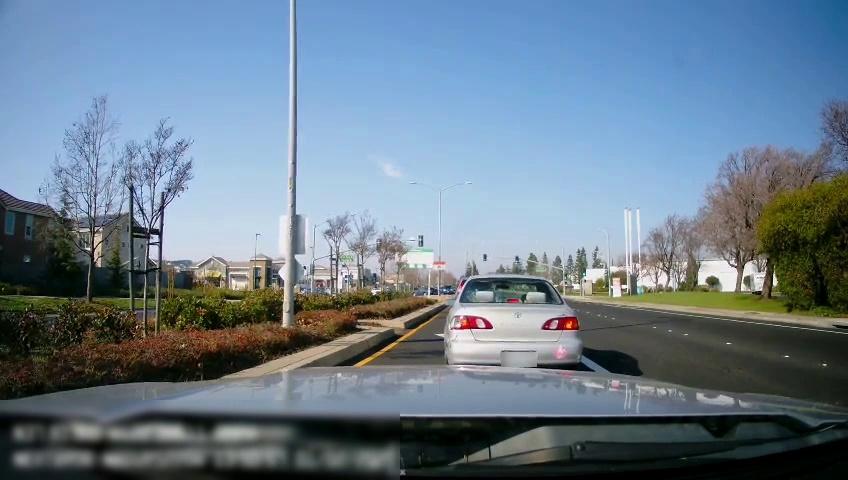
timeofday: Day
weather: Sunny
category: Drivable Space
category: Drivable Space
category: Vehicles | SUV
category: Vehicles | Car
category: Vehicles | Car
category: Lanes | Current Lane
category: Lanes | Alternate Lane
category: Lanes | Current Lane
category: Lanes | Current Lane
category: Lanes | Opposite Lane
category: Traffic | Lights
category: Traffic | Lights